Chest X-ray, AP view. Patient: 43 years old, sex F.
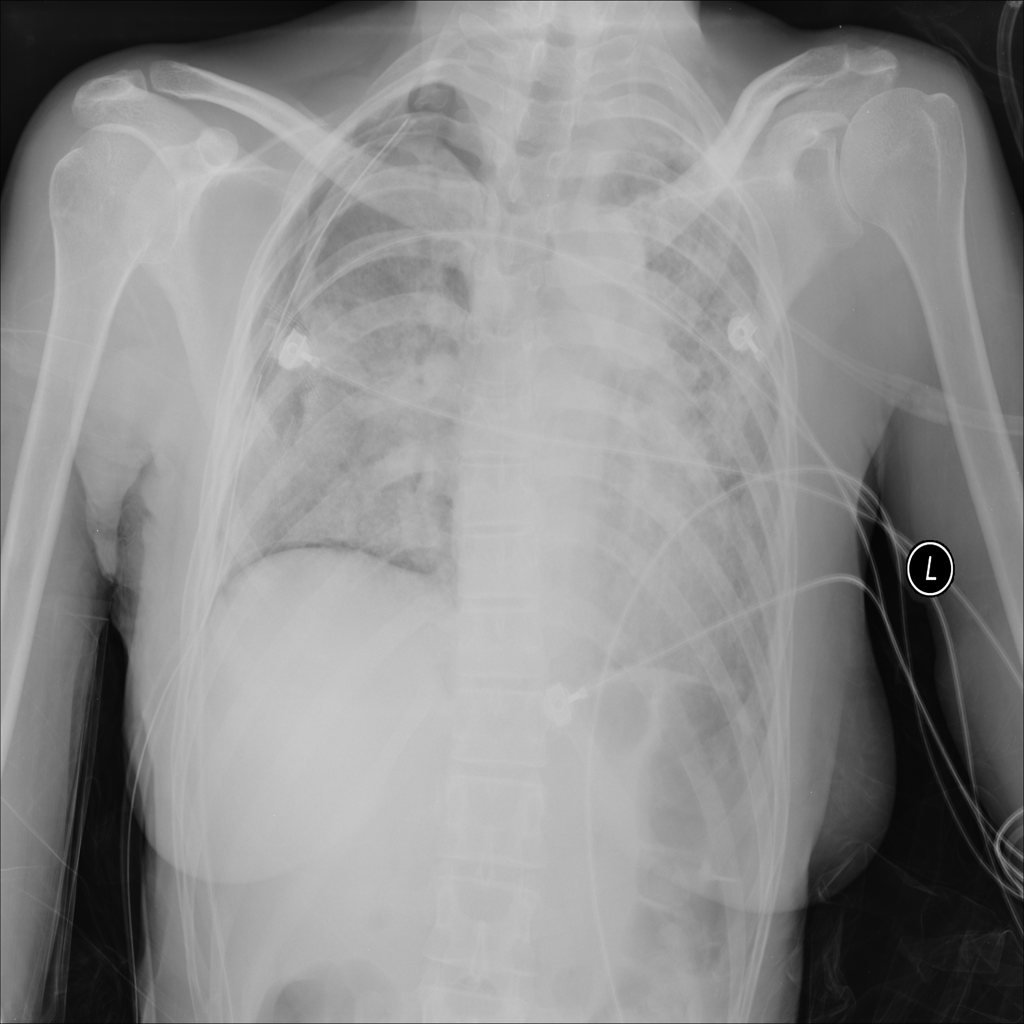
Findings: Pneumothorax